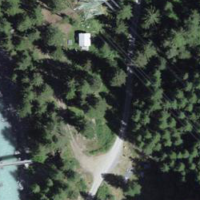
EUNIS habitat code: 43
Species observed at this site:
Rubus saxatilis